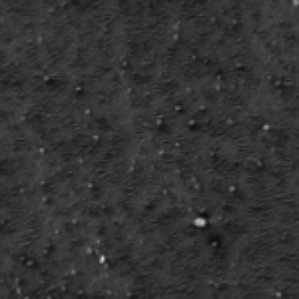
Label: frost